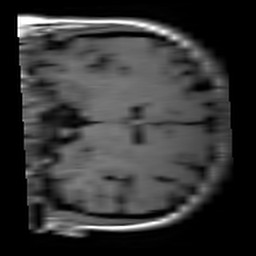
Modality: T1w
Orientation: coronal
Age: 26
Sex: female
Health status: healthy
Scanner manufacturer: siemens
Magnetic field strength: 3 T
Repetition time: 4.1 s
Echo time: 0.0085 s